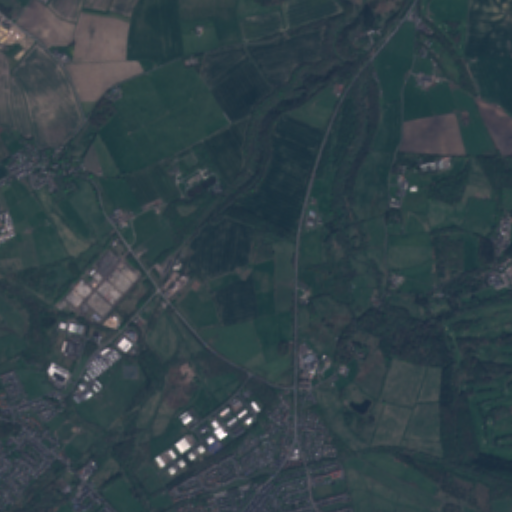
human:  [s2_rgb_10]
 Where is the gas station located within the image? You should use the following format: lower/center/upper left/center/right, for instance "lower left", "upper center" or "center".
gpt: The gas station is located in the lower center of the image.
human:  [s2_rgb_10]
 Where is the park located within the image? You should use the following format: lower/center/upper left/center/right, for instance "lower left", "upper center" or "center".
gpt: There is no park in the image.